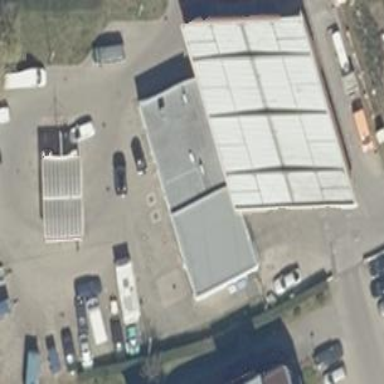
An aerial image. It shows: Fuel station building.